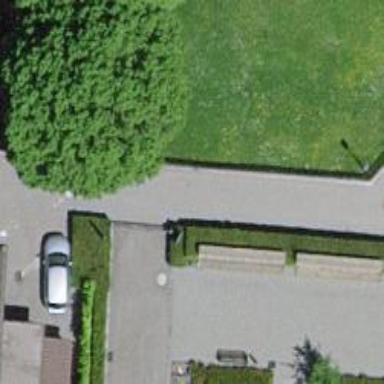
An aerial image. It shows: Entrance with barrier.